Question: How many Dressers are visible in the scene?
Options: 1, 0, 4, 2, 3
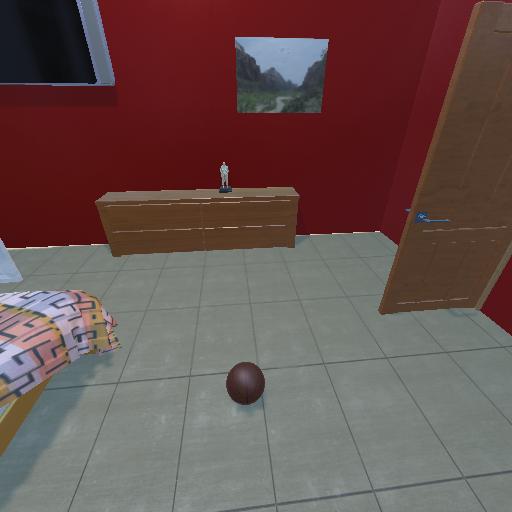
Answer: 1